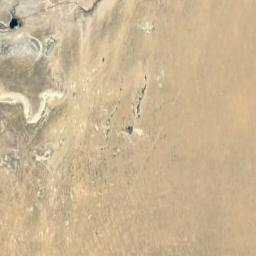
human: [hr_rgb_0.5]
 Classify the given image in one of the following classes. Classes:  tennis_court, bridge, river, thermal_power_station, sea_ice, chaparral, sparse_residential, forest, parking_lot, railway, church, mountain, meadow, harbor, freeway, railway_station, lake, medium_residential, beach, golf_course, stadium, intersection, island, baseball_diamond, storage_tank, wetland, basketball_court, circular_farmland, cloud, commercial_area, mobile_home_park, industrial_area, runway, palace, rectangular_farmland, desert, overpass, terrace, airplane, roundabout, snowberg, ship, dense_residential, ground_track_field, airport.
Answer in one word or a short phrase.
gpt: desert